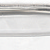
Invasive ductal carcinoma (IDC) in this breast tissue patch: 0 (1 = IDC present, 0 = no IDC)